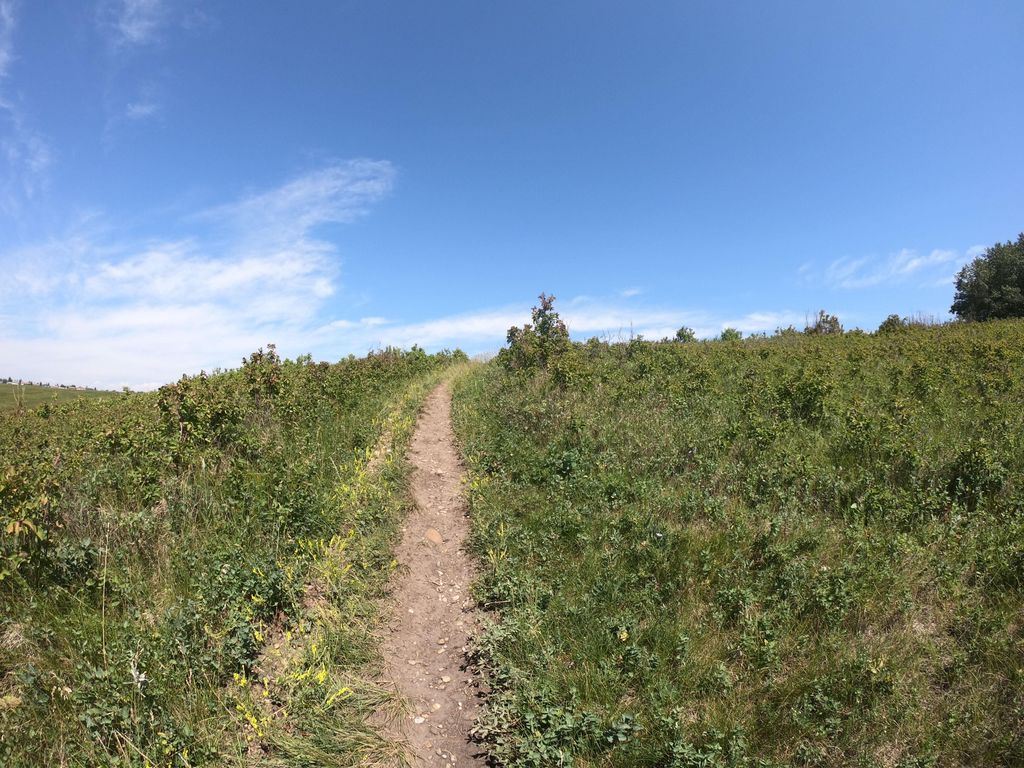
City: calgary